Current action and preconditions to check: trajectory_clear

Your task: For each precondition in the list above, predict whether it will hold at this action.

Consider the current scene as observed from the mobile robot's camera, and analyze the predicted future states of all dynamic agents (e.g., people, animals, vehicles, or any moving entities) within the NEXT SECOND.

IMPORTANT: Only answer "very likely" if you are absolutely certain—based on strong, clear evidence—that a dynamic agent will violate the precondition in the predicted future state. Do NOT answer "very likely" for unlikely, ambiguous, or low-probability risks.

Ask yourself for each precondition: Is there a high probability, with clear and convincing evidence, that the predicted future states of any dynamic agent will interfere with the predicted future state of the currently executing action within the NEXT SECOND, causing that precondition to fail?

Assess the risk level based on these predictions. Use "likely" or "very likely" if motions create a clear risk of interference.

Use "neutral" or "improbable" if agents are nearby but their predicted paths are clearly diverging or non-conflicting.

Failure Risk Categories: "very improbable", "improbable", "neutral", "likely", "very likely"

Answer Format: Output ONLY the probability_of_failure value from these categories: "very improbable", "improbable", "neutral", "likely", "very likely"

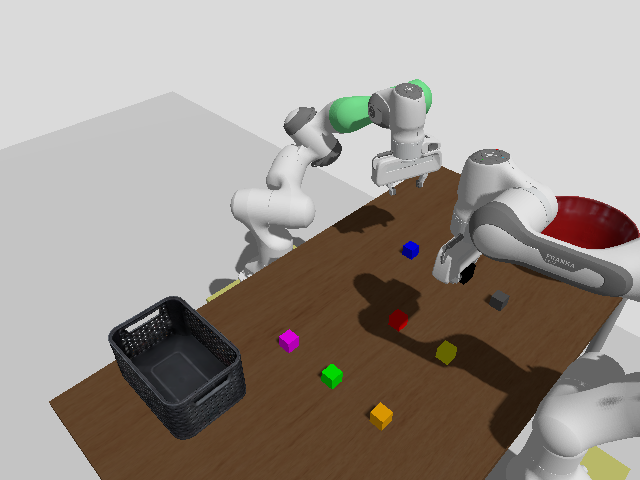

Answer: very improbable